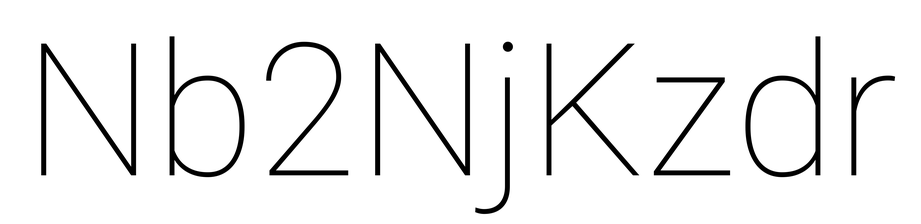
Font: Roboto_Thin